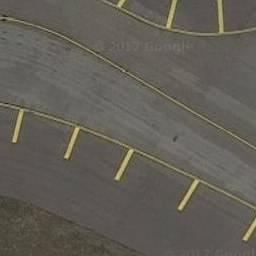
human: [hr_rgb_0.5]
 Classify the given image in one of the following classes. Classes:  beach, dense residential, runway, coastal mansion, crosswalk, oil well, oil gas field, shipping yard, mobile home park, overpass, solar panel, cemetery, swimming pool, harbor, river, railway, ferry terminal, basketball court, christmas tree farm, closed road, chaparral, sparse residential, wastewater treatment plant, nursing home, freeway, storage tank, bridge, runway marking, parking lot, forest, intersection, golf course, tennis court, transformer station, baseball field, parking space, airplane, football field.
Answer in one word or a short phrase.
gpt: runway marking